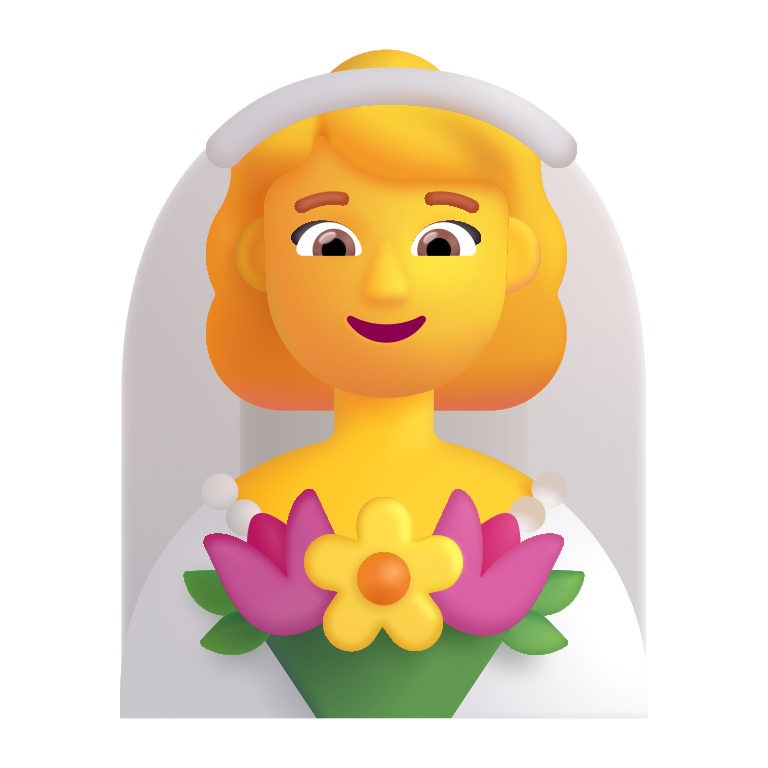
woman with veil color default